Question: Recently i switched from Eclipse to Android Studio. I have a project with multiple module dependencies. One dependency is the support library appcompat, included like this:
'''
dependencies {
compile "com.android.support:appcompat-v7:19+"
}
'''
In the Android docs i found out that this library needs to be imported with resources, which seem to work OK. I use the library in my project without problems.
The problem is, when i build an APK and run aapt, the outpus says:
'''
locales: '--_--' 'de' 'nl' 'pl' 'sl' 'fr' 'cs' 'es' 'it' 'ca' 'da' 'fa' 'ja' 'nb' 'af'
'bg' 'th' 'fi' 'hi' 'vi' 'sk' 'uk' 'el' 'tl' 'am' 'in' 'ko' 'ro' 'ar' 'hr' 'sr' 'tr'
'lt' 'pt' 'hu' 'ru' 'zu' 'lv' 'sv' 'iw' 'sw' 'fr_CA' 'lo_LA' 'en_GB' 'et_EE' 'ka_GE'
'km_KH' 'zh_HK' 'hy_AM' 'zh_CN' 'en_IN' 'mn_MN' 'es_US' 'pt_PT' 'zh_TW' 'ms_MY'
'''
. When i upload this apk to Play, it's showing me the changes to the previous version(build with eclipse), and it says that i have added 47 languages, but again, this is not true.
Screenshot from Play devconsole:

I found this similar issue on <URL>, but there is no response, i wish to solve this because i have to upload my new APK to Play.
Any idea how to get rid of these 47 other languages, while the library must stay imported with resources, to work properly?
On <URL> they say that this is expected for now and they were looking to add a way to select what you want to include in the apk.
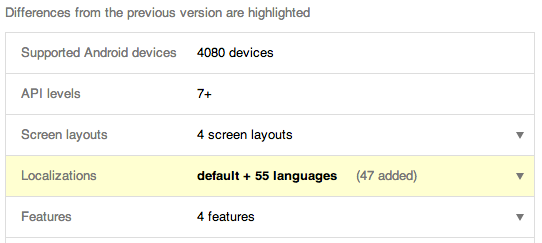
Answer: At <URL> they say that the gradle plugin has a option to restrict resources, since version 0.7.0 is released.
Note at <URL>:
> New option on product Flavor (and defaultConfig) allow filtering of
resources through the -c option of aapt - - - <URL>
Here is some sample code to put in the build.gradle file of your project:
'''
android {
defaultConfig {
resConfigs "en", "de", "es" //Define languages that your app supports.
}
}
'''
I spent a lot of time to find the "Basic sample"...could be a link in the release notes :/ so there are the links:
- <URL>
NOTE:
Version 0.7.x requires Android Studio 0.4.+ and Gradle 1.9.